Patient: sex M, age 29
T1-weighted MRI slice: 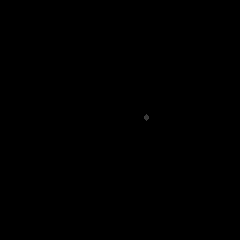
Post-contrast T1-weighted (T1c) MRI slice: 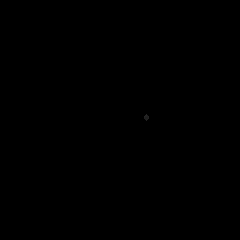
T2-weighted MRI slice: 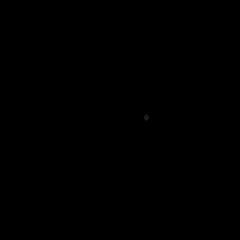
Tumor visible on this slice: no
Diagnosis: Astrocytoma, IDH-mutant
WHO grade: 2